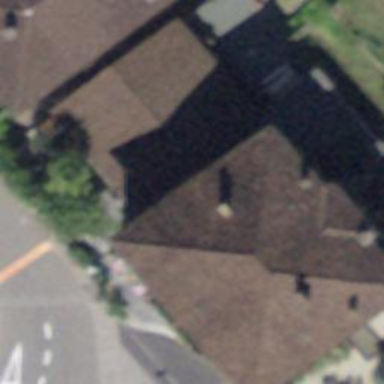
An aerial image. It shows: Restaurant.